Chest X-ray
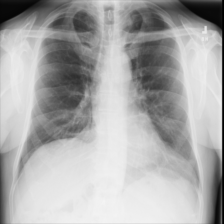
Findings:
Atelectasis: negative
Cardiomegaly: negative
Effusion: negative
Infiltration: negative
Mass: negative
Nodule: negative
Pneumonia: negative
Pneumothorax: negative
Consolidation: negative
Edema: negative
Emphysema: negative
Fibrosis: negative
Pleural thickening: negative
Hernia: negative